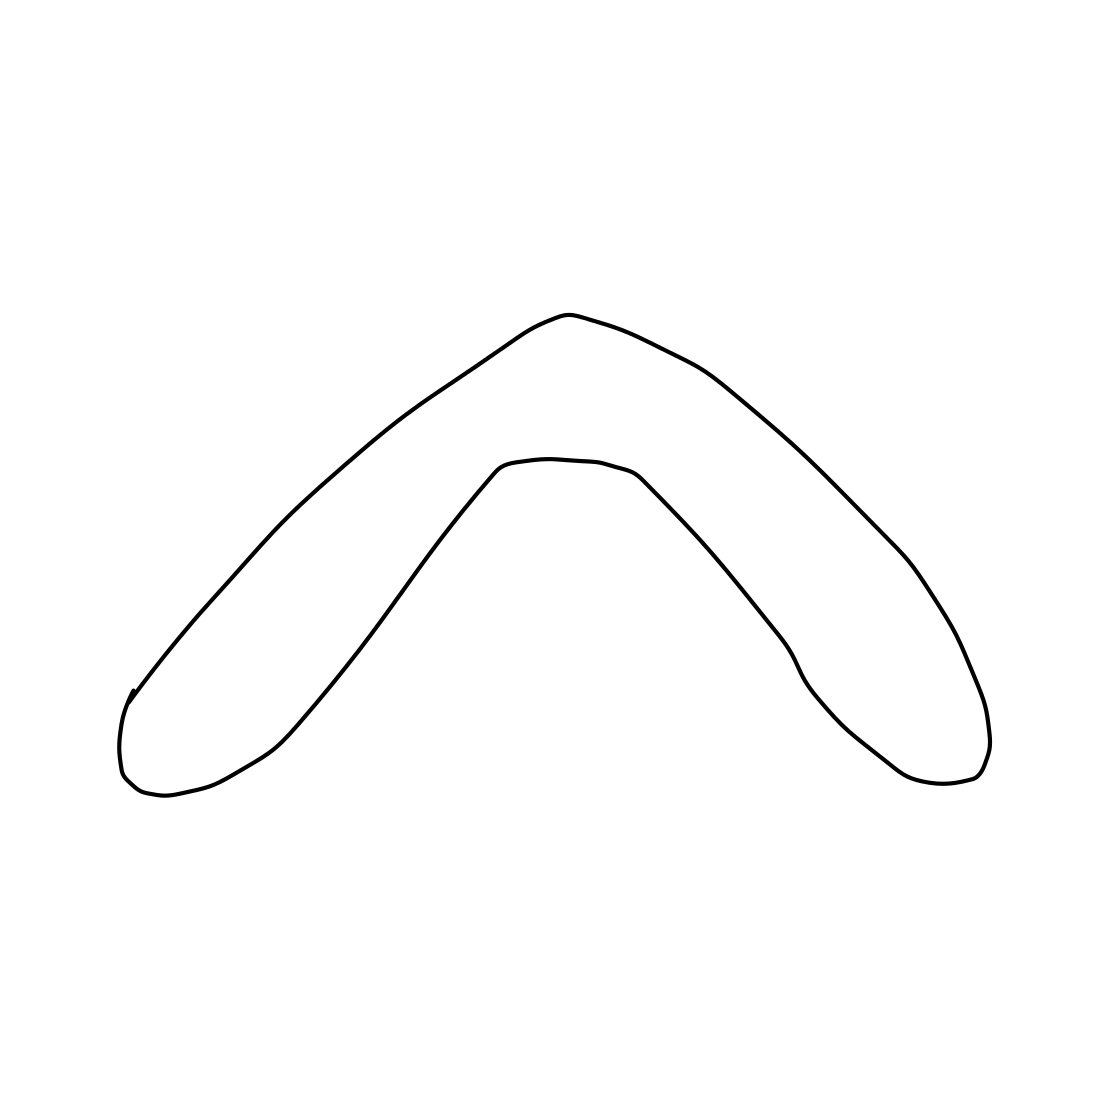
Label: boomerang